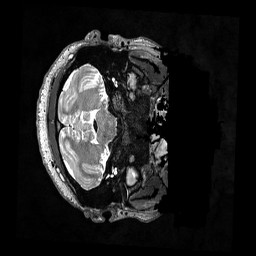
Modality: T2w
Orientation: axial
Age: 22
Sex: male
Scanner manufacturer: siemens
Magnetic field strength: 3 T
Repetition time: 3.2 s
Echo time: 0.562 s